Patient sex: M
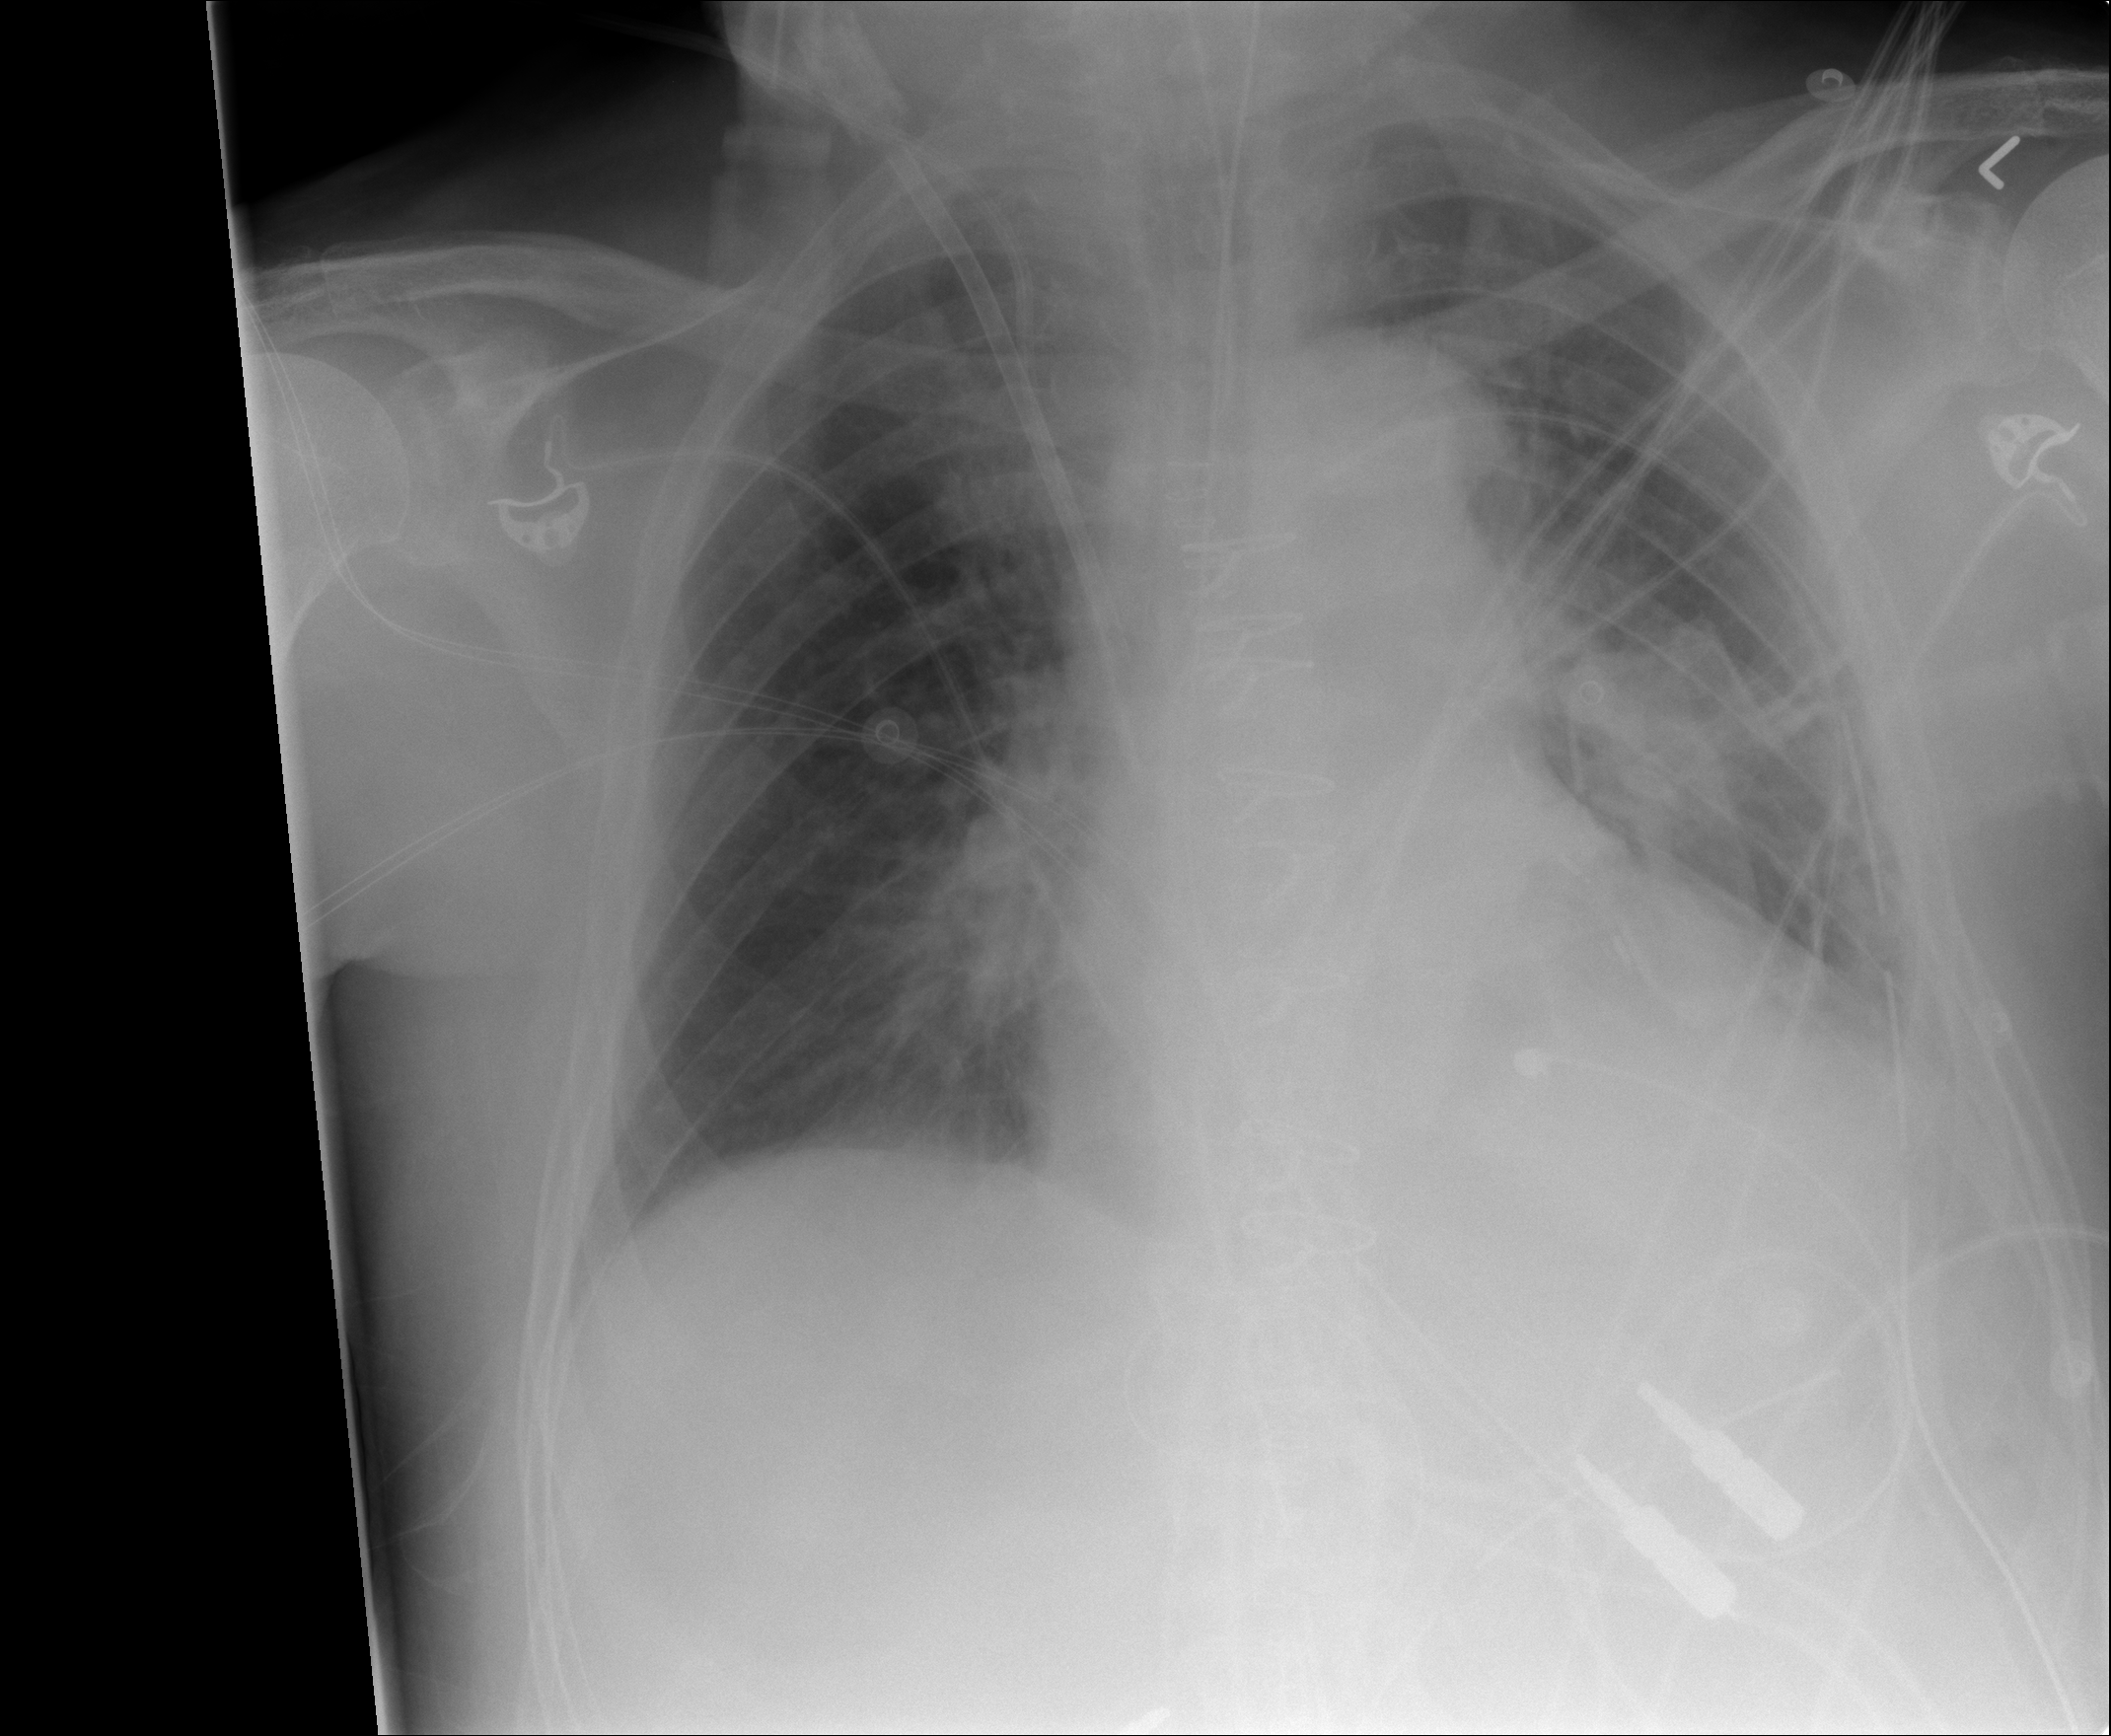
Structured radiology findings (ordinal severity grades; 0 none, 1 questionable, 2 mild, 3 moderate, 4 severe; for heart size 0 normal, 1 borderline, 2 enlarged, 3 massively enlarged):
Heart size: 0
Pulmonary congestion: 2
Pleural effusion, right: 0
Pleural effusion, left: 0
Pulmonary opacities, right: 0
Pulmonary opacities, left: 0
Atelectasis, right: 0
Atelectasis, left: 0